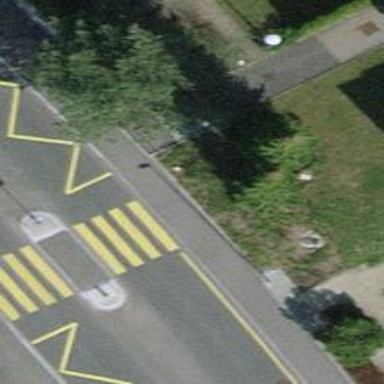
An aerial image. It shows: Asphalt sidewalk along the footway.